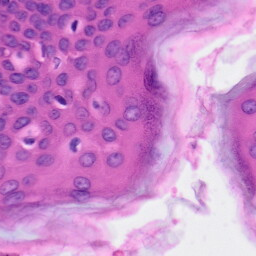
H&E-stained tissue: Skin